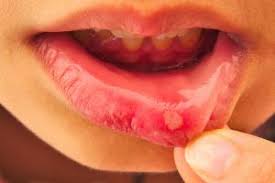
Condition: Mouth Ulcer